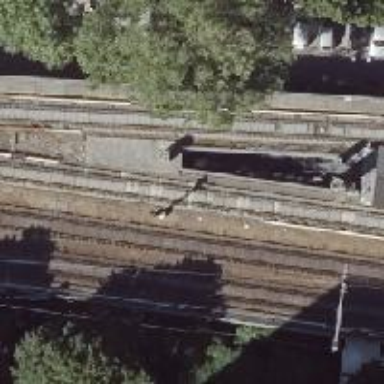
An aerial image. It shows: Viaduct bridge carrying electrified light rail. The railway is built with ballastless technology.